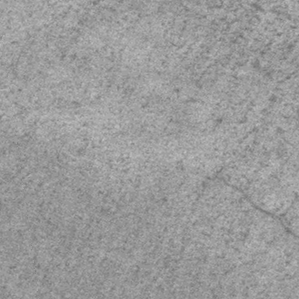
Label: frost